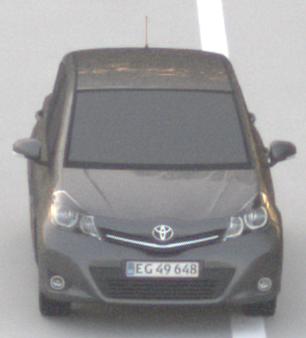
Make: Toyota
Model: Yaris 1.0
Detailed model: Yaris (XP9)
Model produced from: 2009/01
Model produced until: 2010/10
Doors: 3
Color: gray
Road condition: dry road
Daytime: sunrise or sunset
Contrast: low contrast